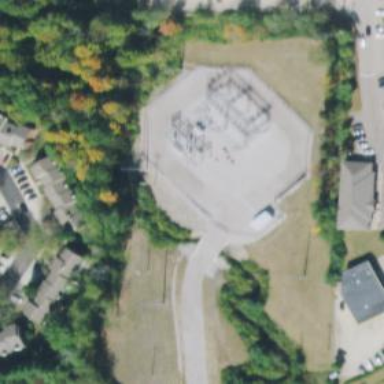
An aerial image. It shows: Power tower.